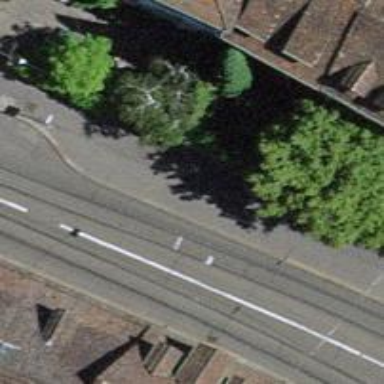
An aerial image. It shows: Tram stop with public transport stop position.